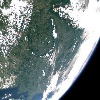
Label: land